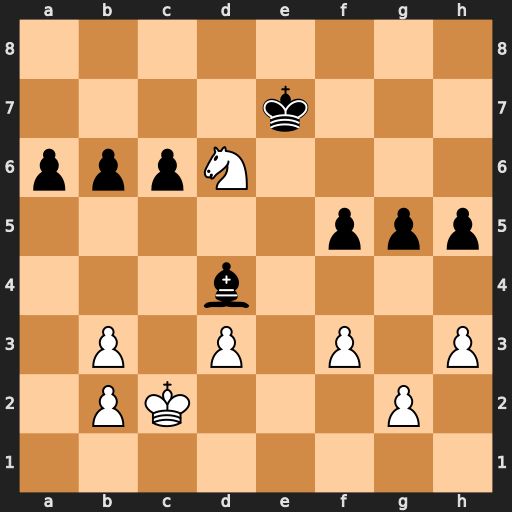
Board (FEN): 8/4k3/pppN4/5ppp/3b4/1P1P1P1P/1PK3P1/8
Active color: w
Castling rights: -
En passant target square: -
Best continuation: Nxf5+ Kd7 Nxd4